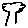
Label: tree